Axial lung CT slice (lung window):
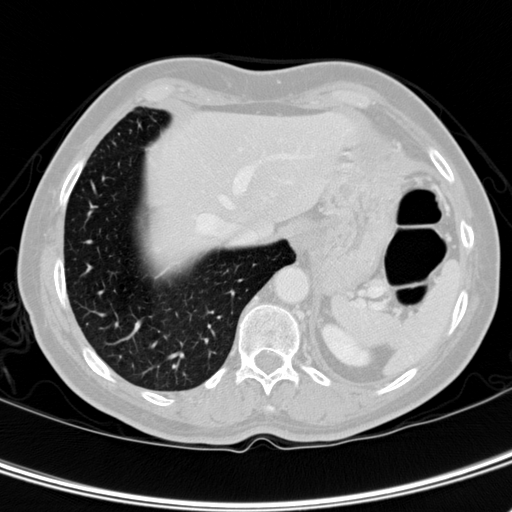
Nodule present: no